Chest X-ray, PA view. Patient: 51 years old, sex F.
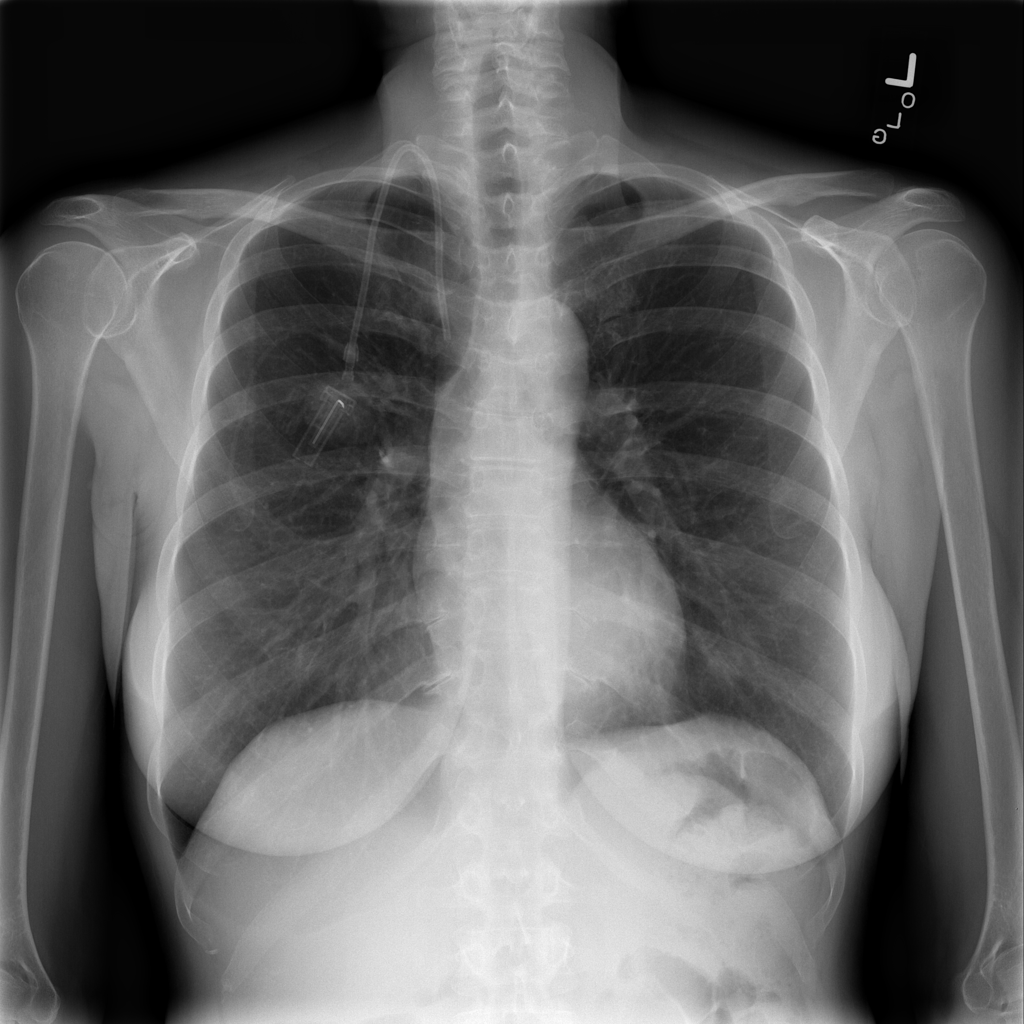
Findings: No Finding